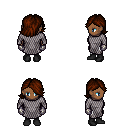
a pixel art fantasy rpg character, female body template, human, dark skin, chain mail, white pants, brown swoop hairstyle, metal gloves, black shoes, four views (front, back, left, right), 2x2 character sprite sheet, small pixel art, hard edges, no anti-aliasing